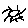
Label: sun